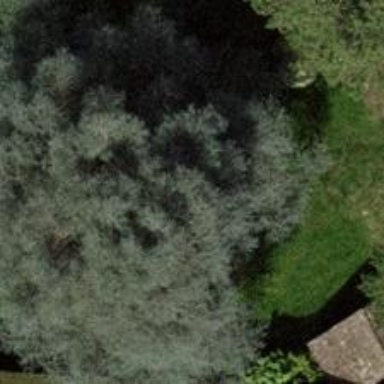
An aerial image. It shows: Evergreen tree with needle-leaved leaves.